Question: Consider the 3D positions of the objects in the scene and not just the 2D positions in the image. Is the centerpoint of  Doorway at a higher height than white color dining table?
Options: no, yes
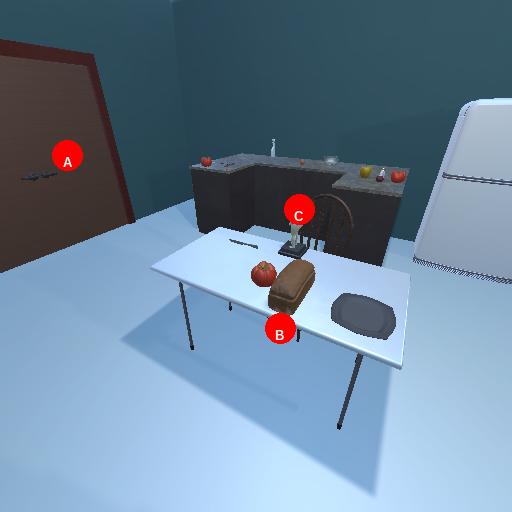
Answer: no